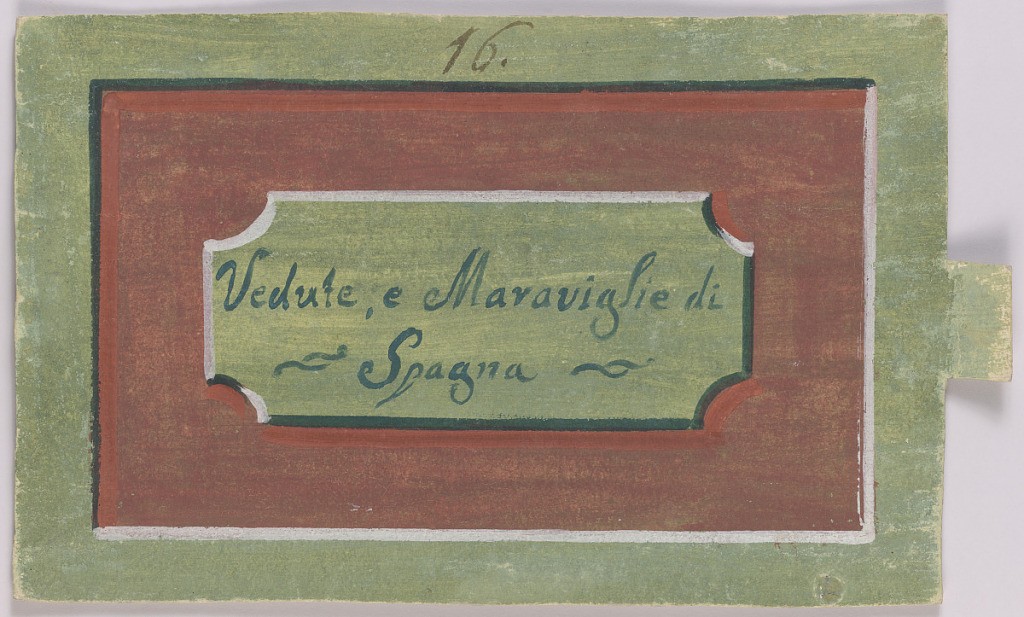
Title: Peep-Show Print
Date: mid-18th century
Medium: Engraving and brush and wash on paper
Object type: Print
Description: Peep-show print